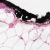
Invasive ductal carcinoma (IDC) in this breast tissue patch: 0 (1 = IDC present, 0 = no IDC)